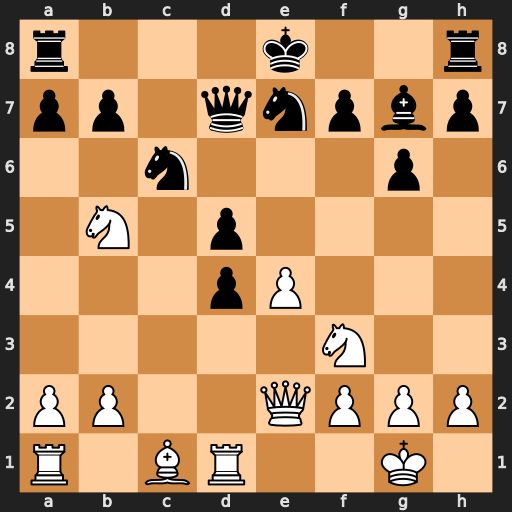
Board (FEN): r3k2r/pp1qnpbp/2n3p1/1N1p4/3pP3/5N2/PP2QPPP/R1BR2K1
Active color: w
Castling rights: kq
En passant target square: -
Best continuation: exd5 O-O dxc6